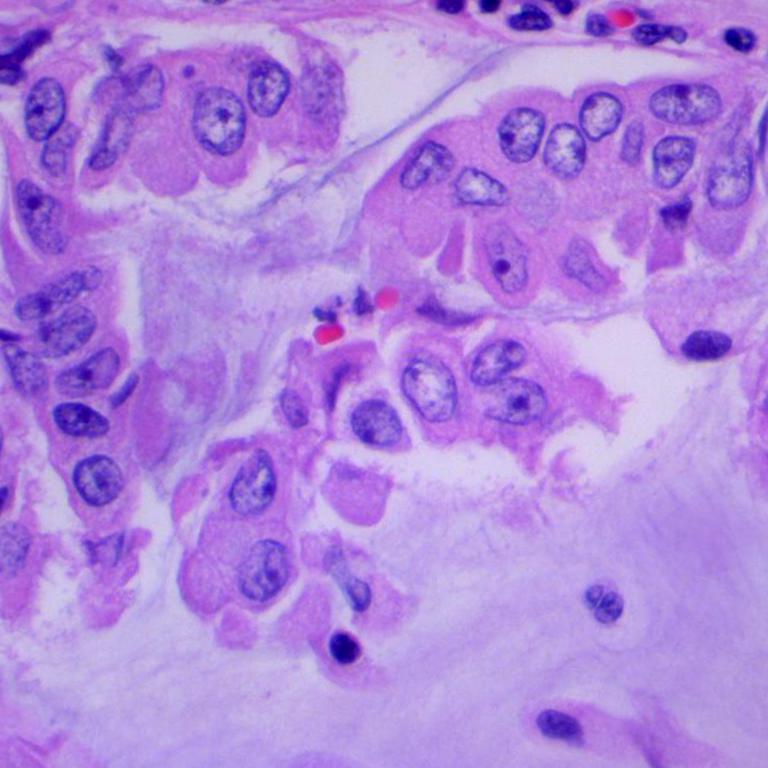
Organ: lung
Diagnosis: adenocarcinomas